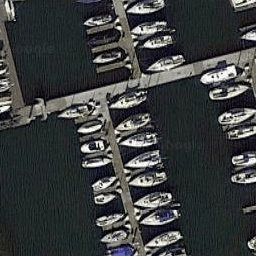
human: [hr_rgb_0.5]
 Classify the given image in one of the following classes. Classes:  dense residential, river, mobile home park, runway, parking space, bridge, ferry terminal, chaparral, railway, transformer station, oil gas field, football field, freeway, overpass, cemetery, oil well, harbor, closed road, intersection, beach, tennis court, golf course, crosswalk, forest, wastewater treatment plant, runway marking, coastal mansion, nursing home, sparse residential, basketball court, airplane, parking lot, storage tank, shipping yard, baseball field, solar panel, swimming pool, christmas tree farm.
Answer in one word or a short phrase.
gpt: harbor